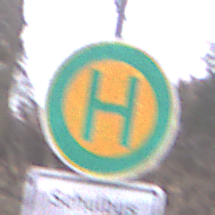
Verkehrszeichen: Haltestelle
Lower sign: ZeitangabenMitBeschraenkungAufWochentage5
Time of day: Midday
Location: Outdoor (Nature)
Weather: Overcast
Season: Autumn
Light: Natural